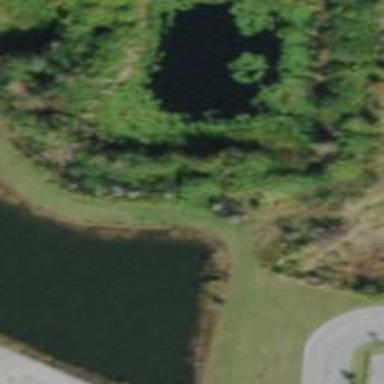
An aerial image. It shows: Serene pond surrounded by nature.